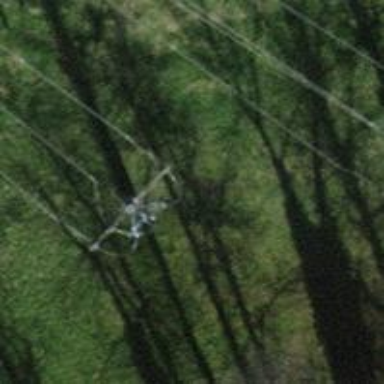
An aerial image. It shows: Three cables of power line.